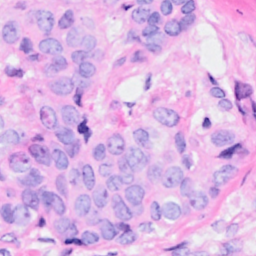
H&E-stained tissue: Breast